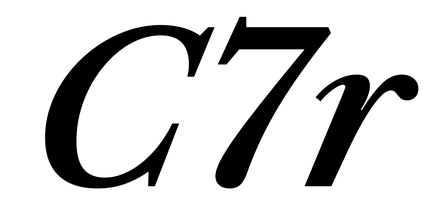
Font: LibreCaslonText-Italic_SemiBold_Italic